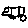
Label: car